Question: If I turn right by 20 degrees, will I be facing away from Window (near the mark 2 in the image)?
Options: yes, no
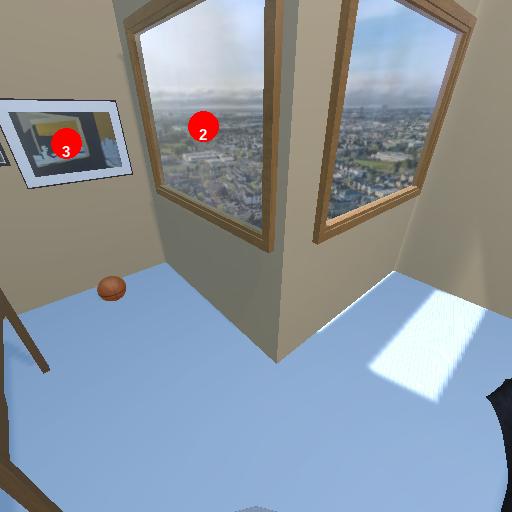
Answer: yes